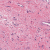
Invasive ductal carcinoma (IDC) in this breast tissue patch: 1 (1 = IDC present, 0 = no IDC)